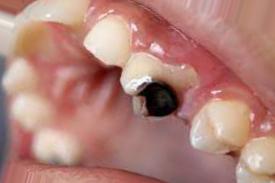
Condition: Caries